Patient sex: M
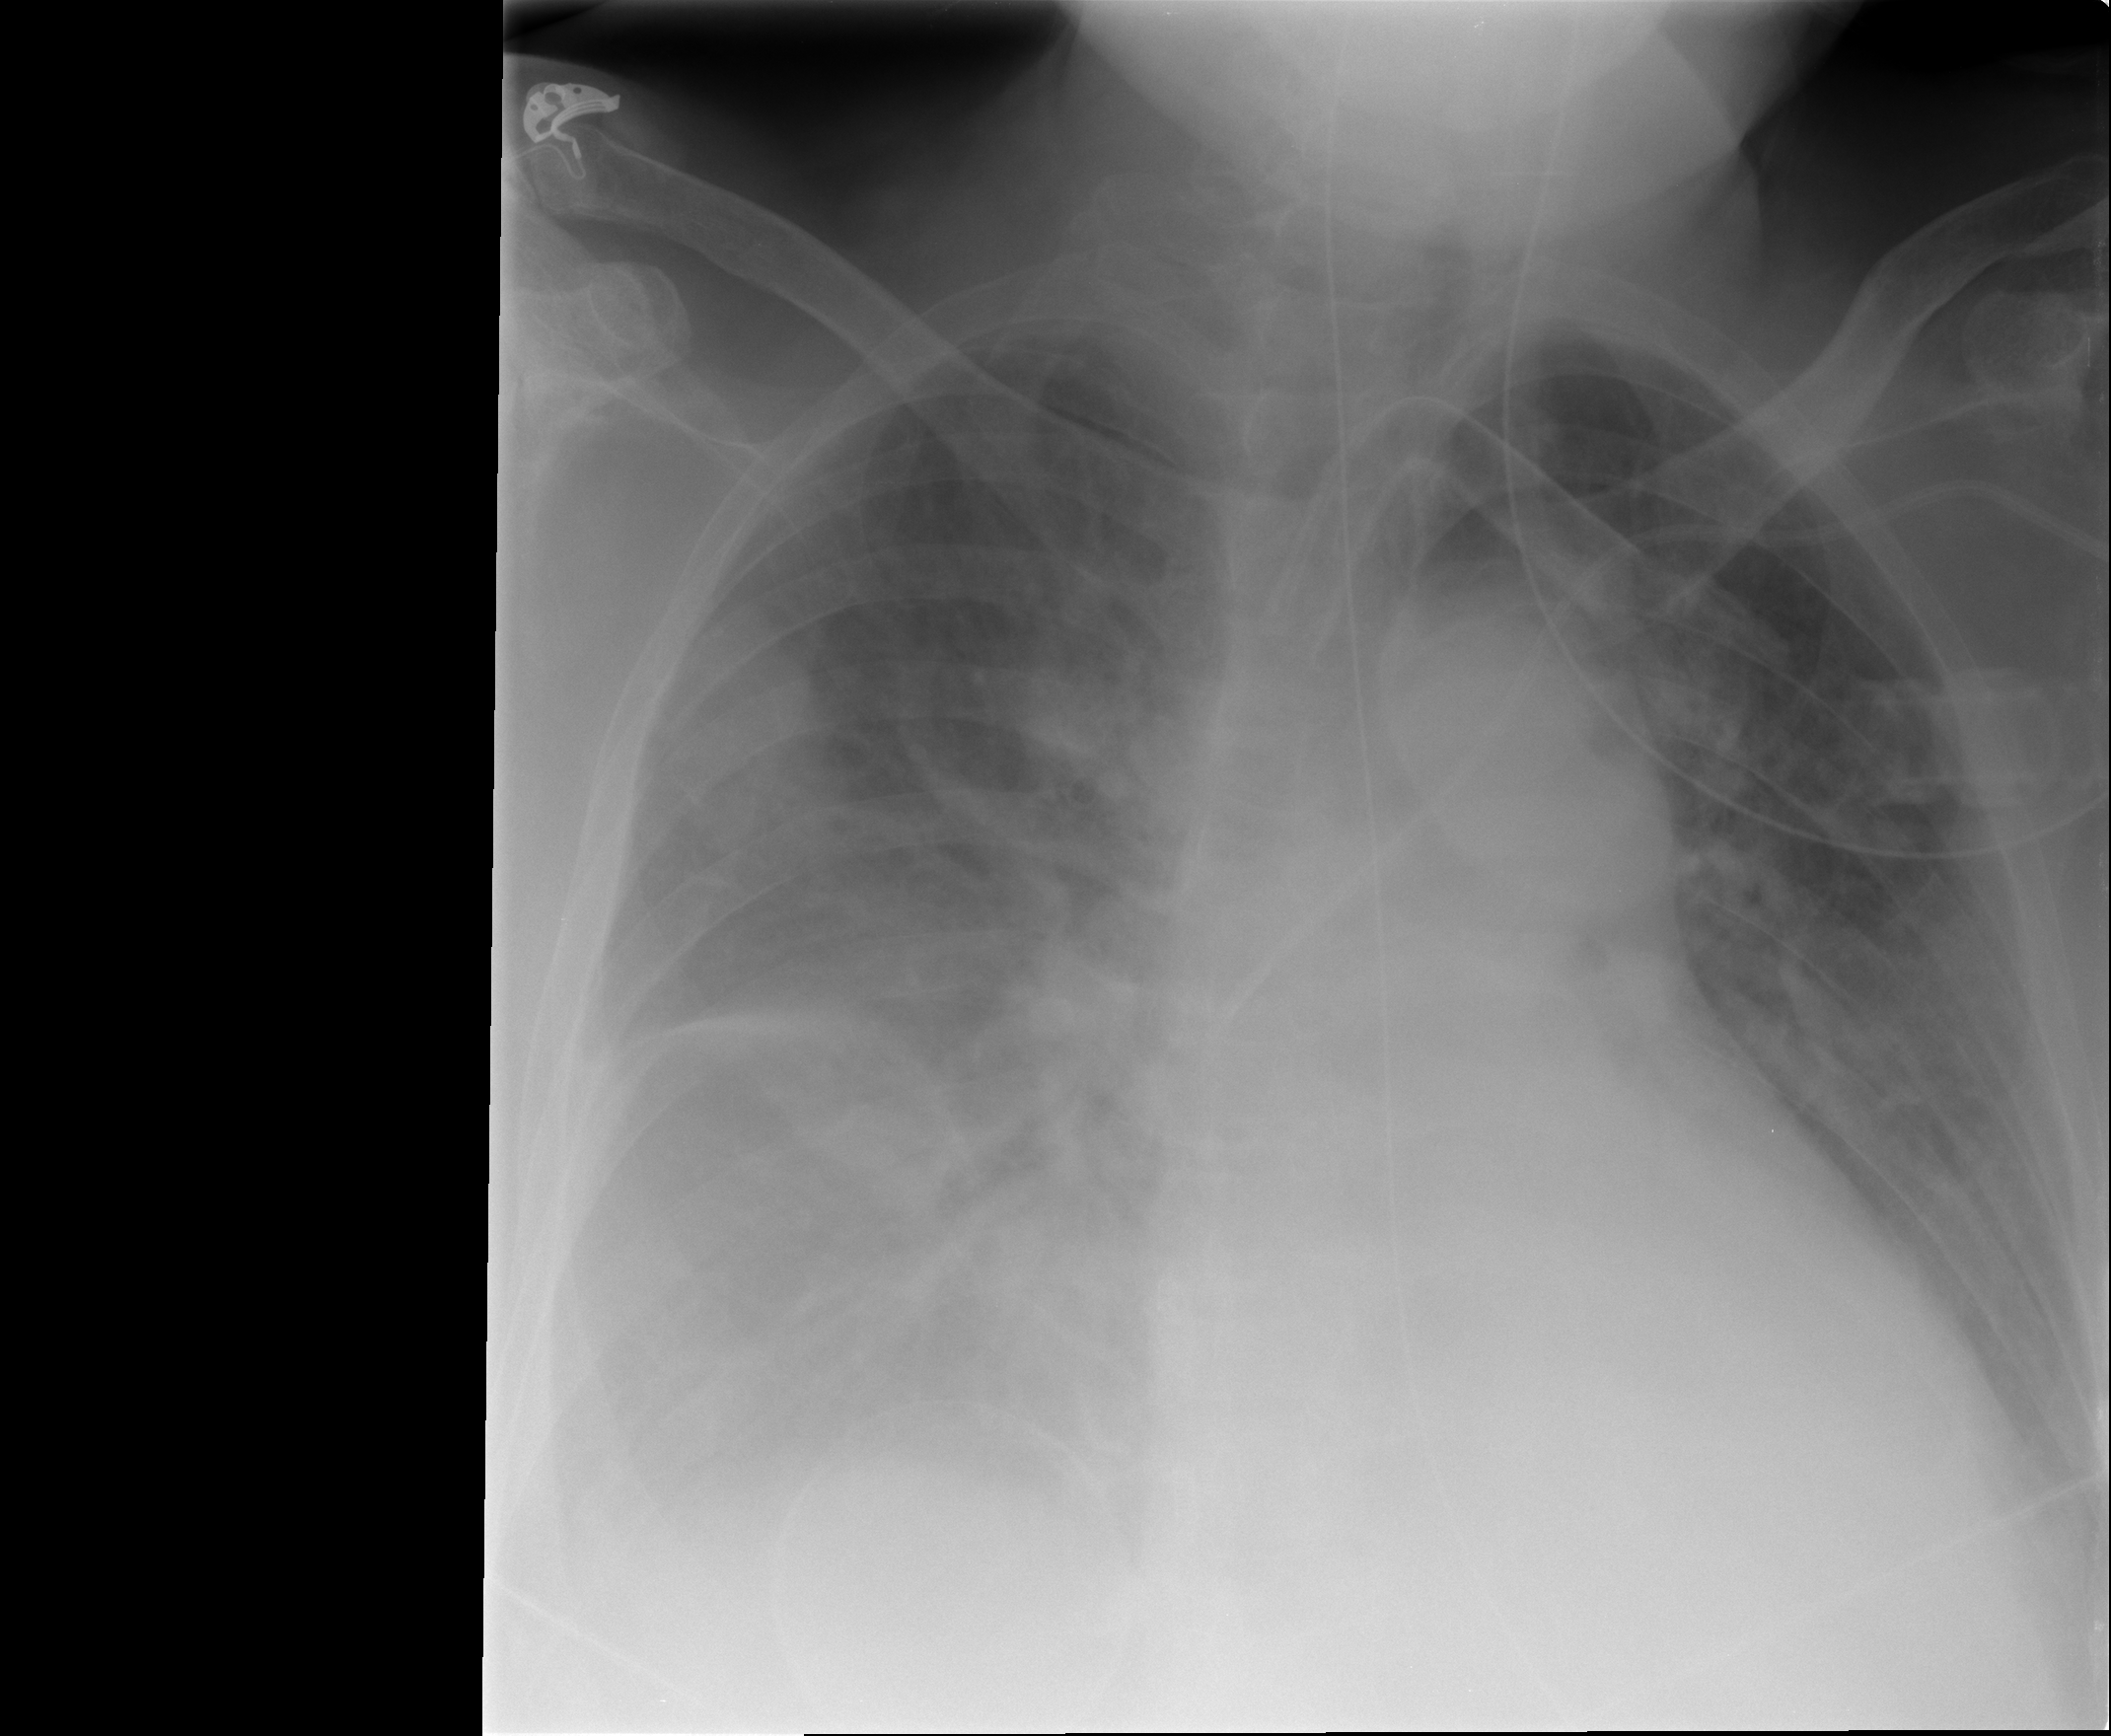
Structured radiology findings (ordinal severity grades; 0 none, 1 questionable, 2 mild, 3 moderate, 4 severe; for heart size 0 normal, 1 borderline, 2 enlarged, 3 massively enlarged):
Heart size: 0
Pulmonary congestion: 3
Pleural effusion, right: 2
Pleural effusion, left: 2
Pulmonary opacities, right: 3
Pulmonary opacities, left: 2
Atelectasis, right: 3
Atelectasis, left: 2